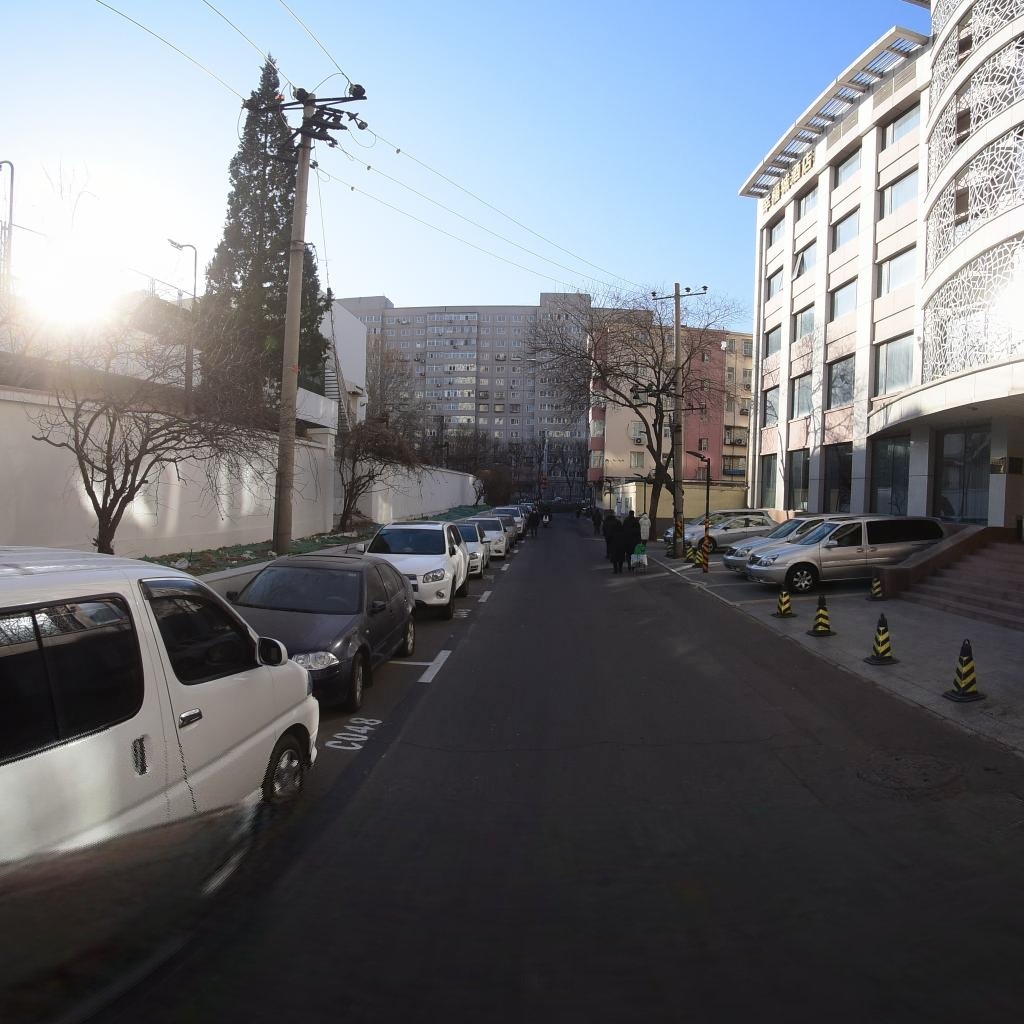
Region: Dongcheng
Road damage annotations: longitudinal crack, longitudinal crack, transverse crack, manhole cover